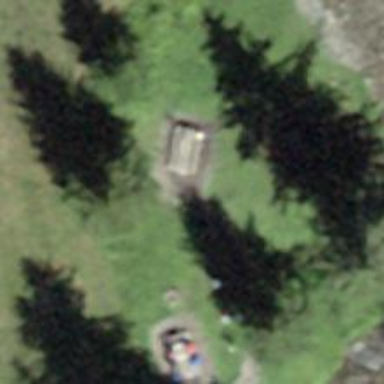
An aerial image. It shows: Picnic table located in leisure land area.